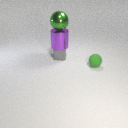
small gray metal cube below large purple metal cylinder